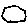
Label: hexagon